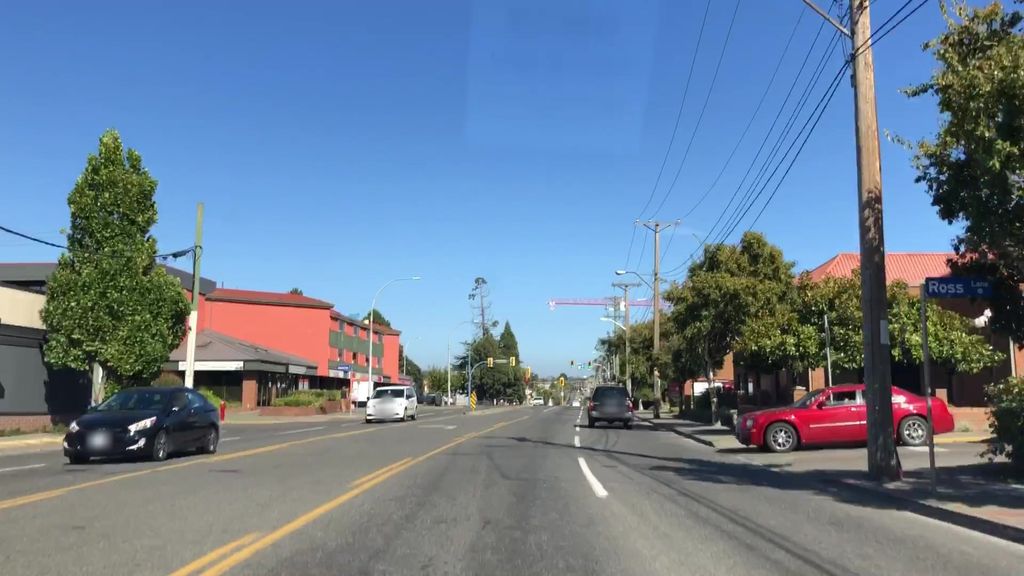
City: victoria